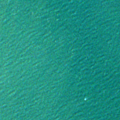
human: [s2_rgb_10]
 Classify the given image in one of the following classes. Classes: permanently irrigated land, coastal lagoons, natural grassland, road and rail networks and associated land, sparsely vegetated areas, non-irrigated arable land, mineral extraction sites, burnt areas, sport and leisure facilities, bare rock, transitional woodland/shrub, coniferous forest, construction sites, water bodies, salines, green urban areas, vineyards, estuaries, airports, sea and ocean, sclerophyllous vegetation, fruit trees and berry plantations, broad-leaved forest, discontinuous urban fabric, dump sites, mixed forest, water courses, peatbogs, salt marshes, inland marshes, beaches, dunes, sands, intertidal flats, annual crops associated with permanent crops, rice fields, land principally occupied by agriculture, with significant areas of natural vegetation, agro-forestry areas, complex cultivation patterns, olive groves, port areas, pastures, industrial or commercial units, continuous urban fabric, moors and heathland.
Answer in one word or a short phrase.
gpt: sea and ocean